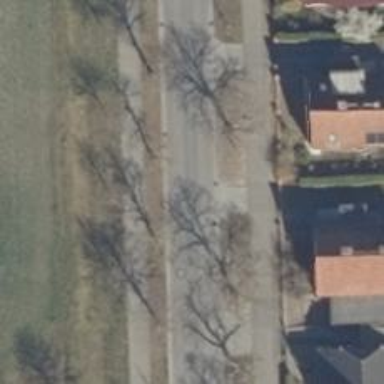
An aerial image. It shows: Tertiary road with asphalt surface. It has separate sidewalks on both sides.